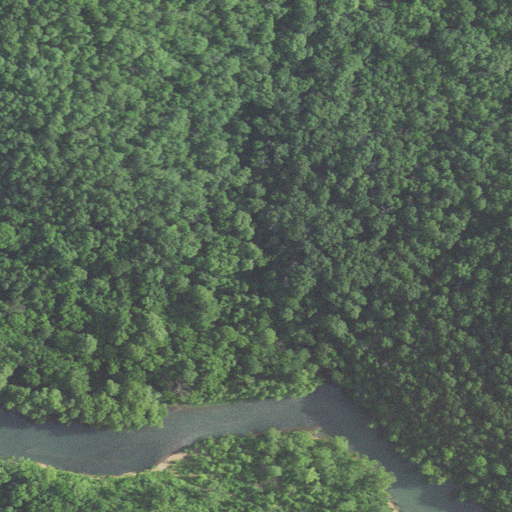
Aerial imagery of valley in Missouri named Bliss Hollow containing deciduous forest, mixed forest, open water, evergreen forest, woody wetlands, and herbaceous wetlands